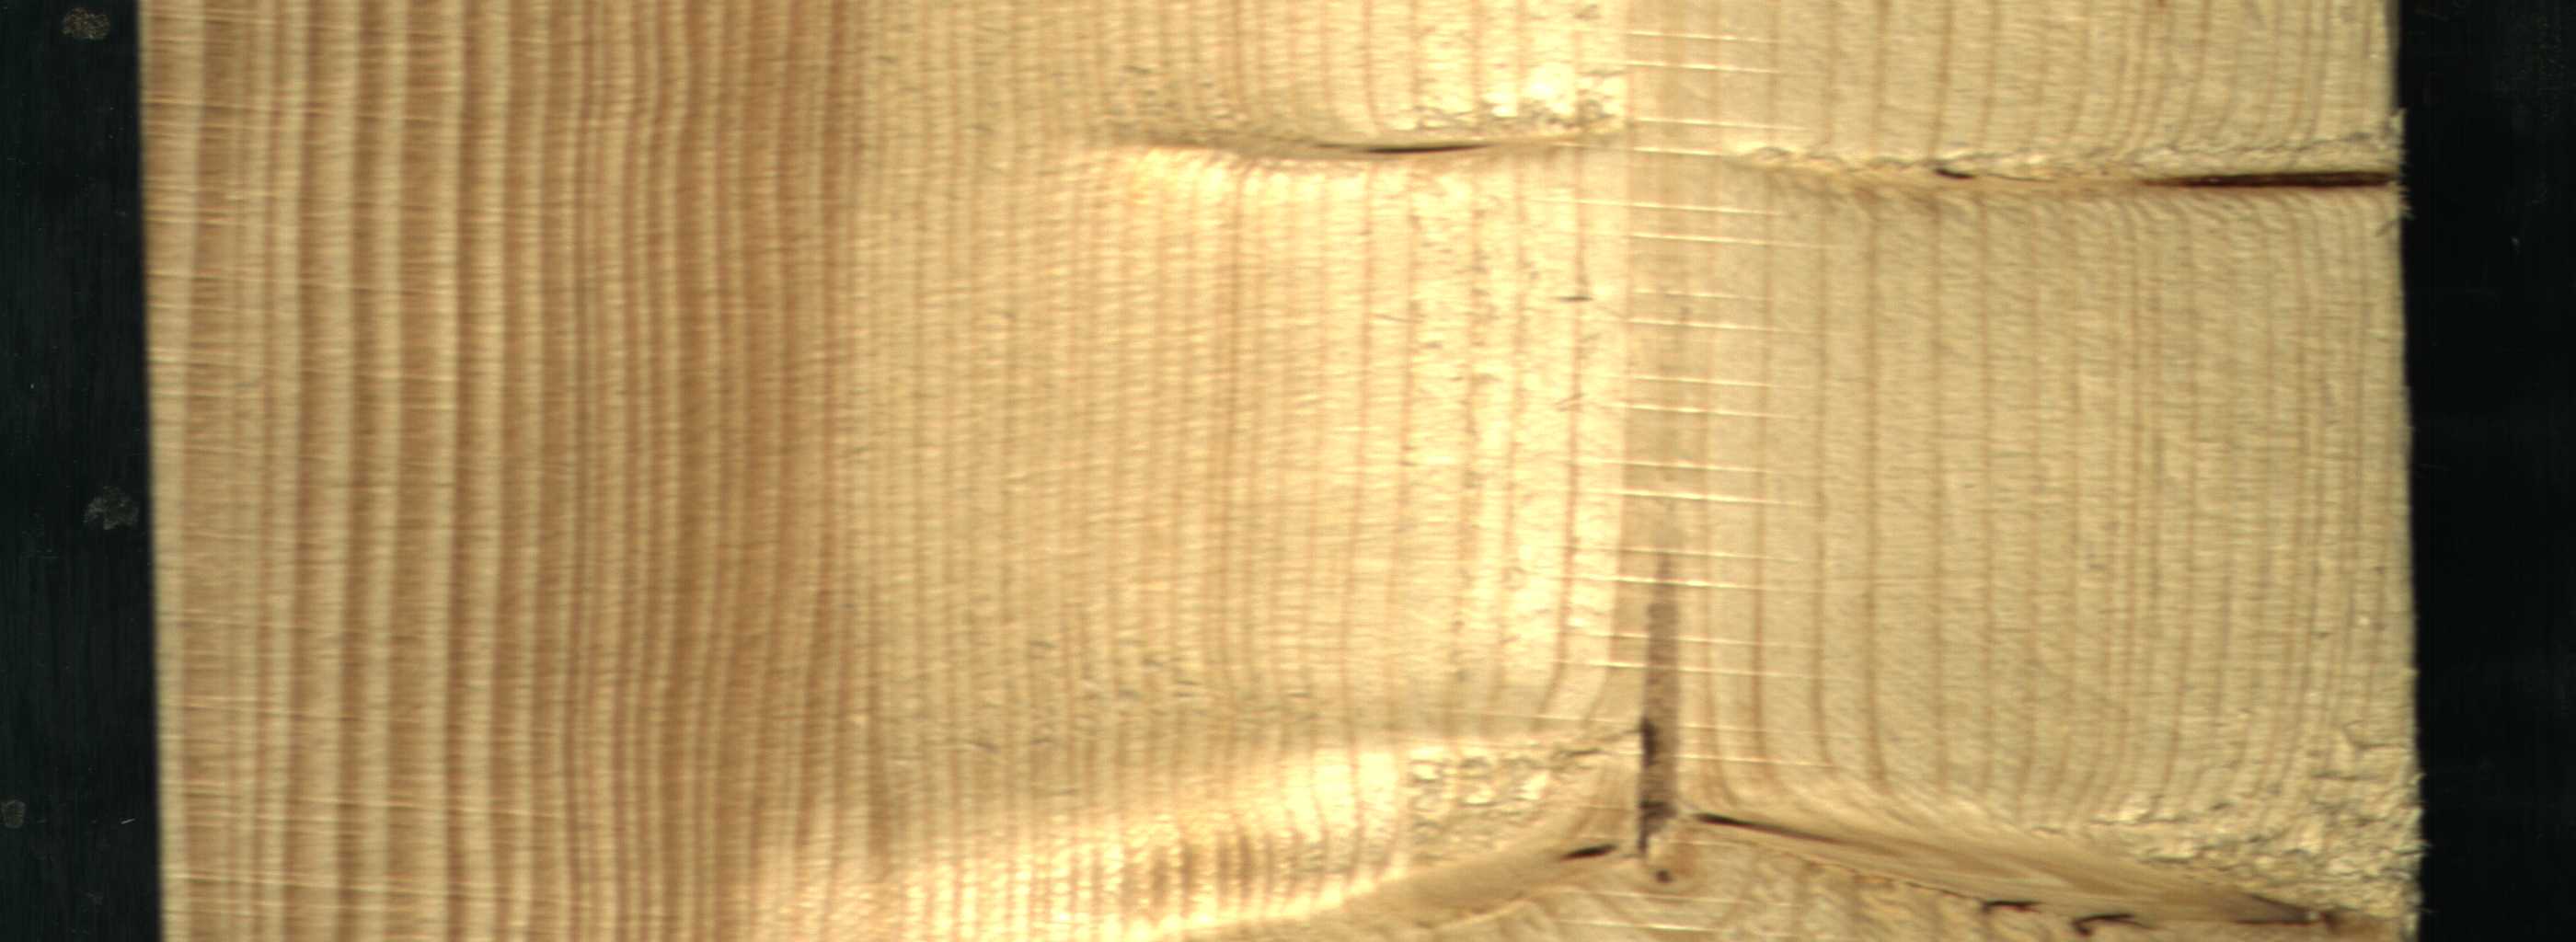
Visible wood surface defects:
Quartzity
Dead_Knot
Live_Knot
Live_Knot
Live_Knot
Live_Knot